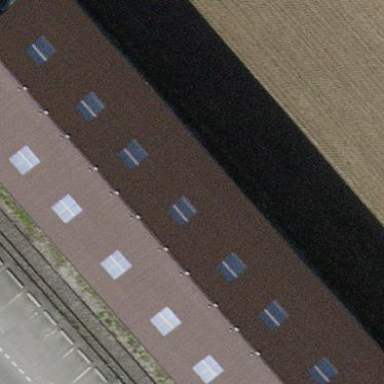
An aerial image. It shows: Warehouse.